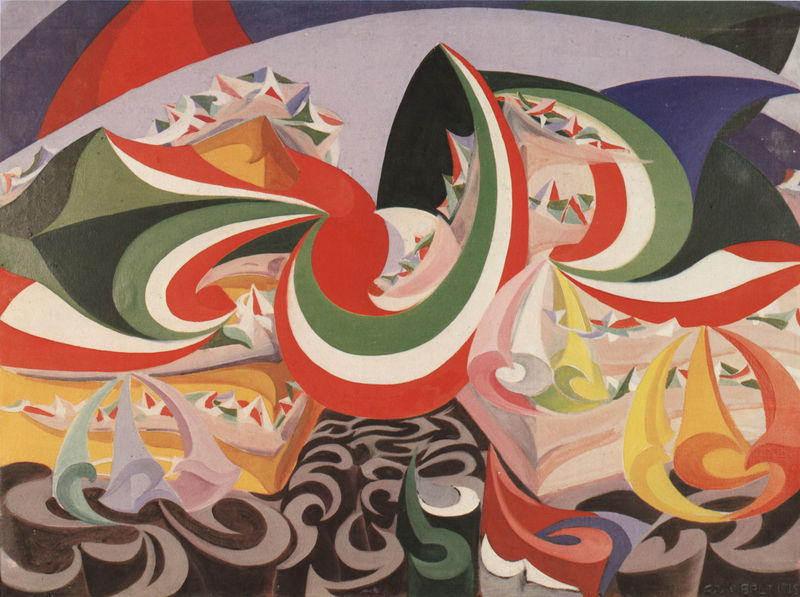
Titel: Sbandieramento + folla
Künstler: Giacomo Balla
Standort: Roma
Institution: (Privatsammlung)
Schlagwörter: blau, schatten, weiß, gelb, grün, bewegung, braun, bunt, geschwungen, grau, hintergrund, licht, orange, schwarz, rot, muster, signatur, spitzen, rund, bewegt, farbig, wellen, bogen, perspektive, abstrakt, farben, modern, farbe, formen, green, tiefe, oben, unten, geld, kontur, stücke, sichel, kreise, halbrund, zacken, fließend, zentrum, mittelpunkt, wellenförmig, pfeil, spirale, berührung, hohlraum, geburt, verdichtung, teile, kringel, rundformen, colour, ineinander, ausbrechen, kringeln, seitenlinien, umgrenzen, designs, colourful structures